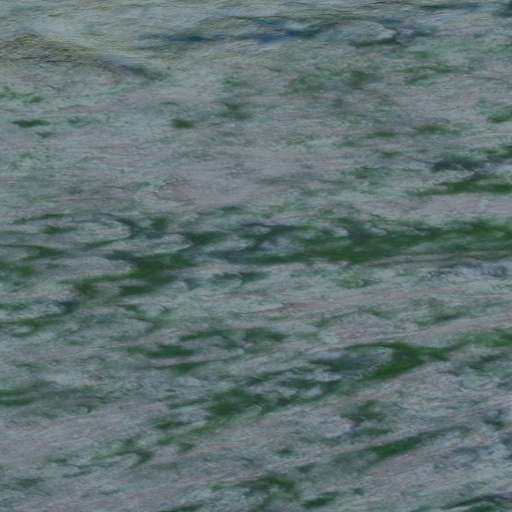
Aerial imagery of mountain in Alaska named Monument Rock containing only unknown